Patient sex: M
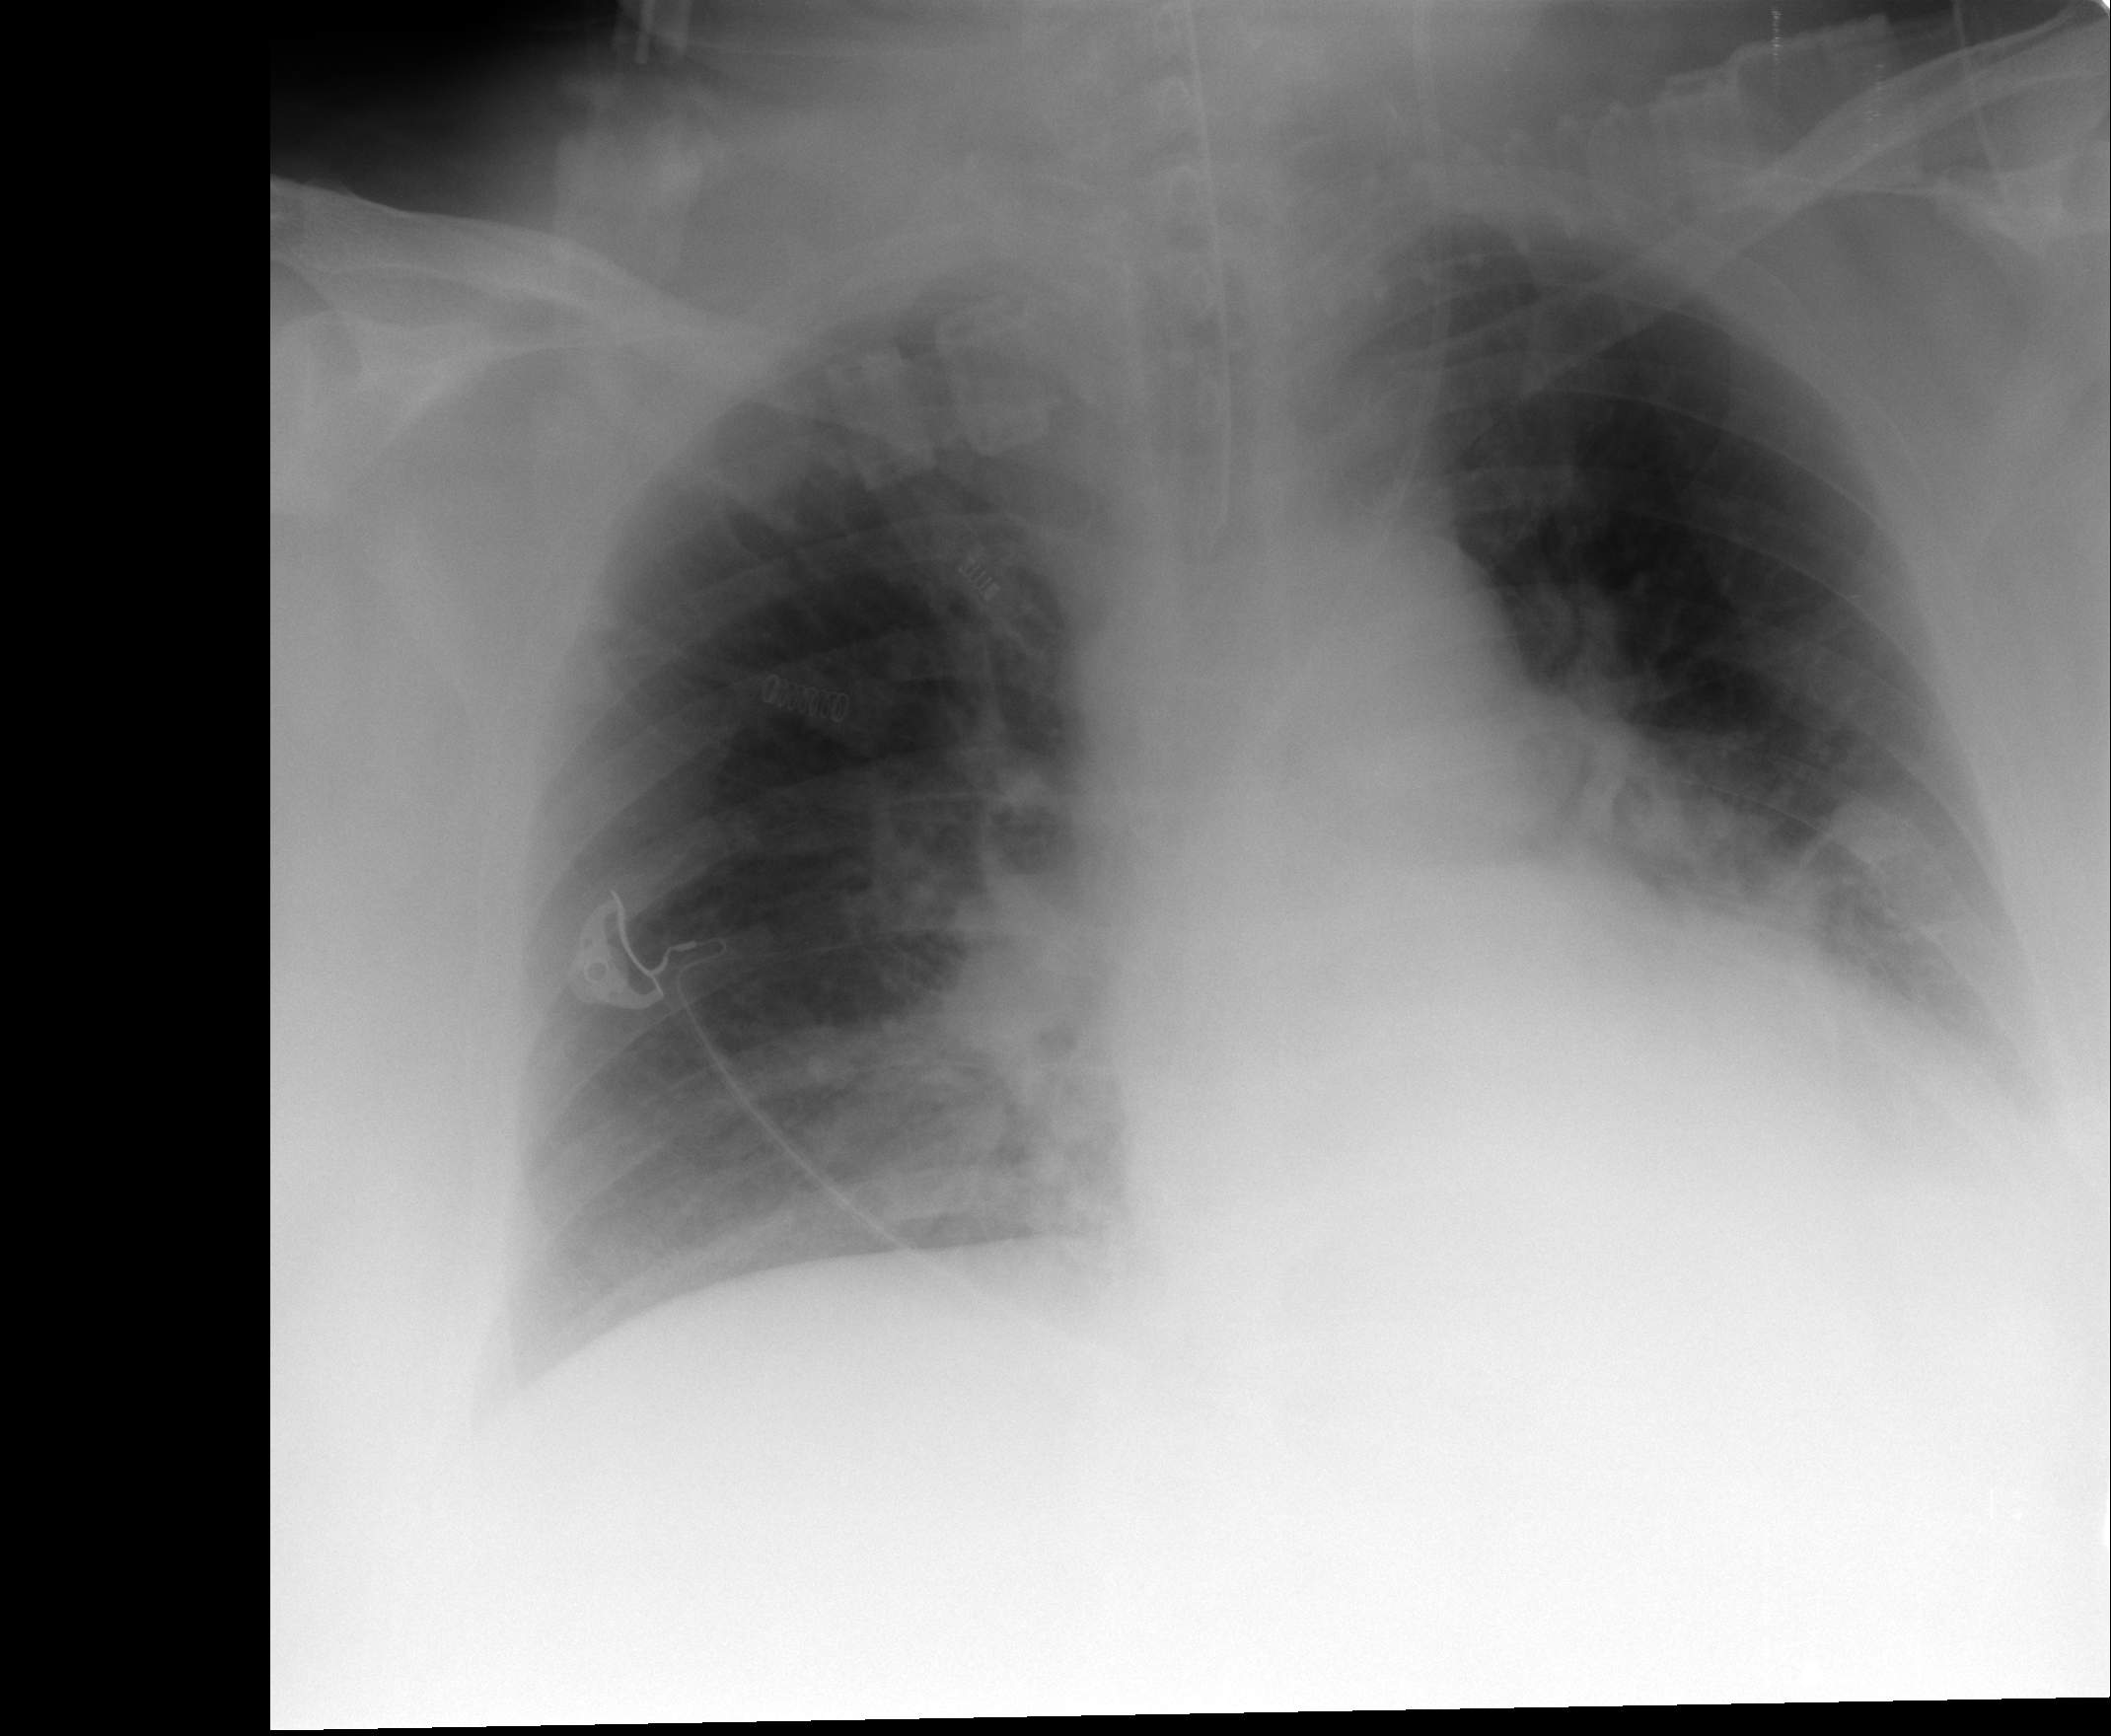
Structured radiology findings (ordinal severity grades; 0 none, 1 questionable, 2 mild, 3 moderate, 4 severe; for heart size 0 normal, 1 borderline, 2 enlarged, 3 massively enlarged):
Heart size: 2
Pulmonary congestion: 2
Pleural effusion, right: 0
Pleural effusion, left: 1
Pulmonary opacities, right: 1
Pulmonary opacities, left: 1
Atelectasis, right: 0
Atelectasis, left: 2